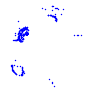
Particle: pion